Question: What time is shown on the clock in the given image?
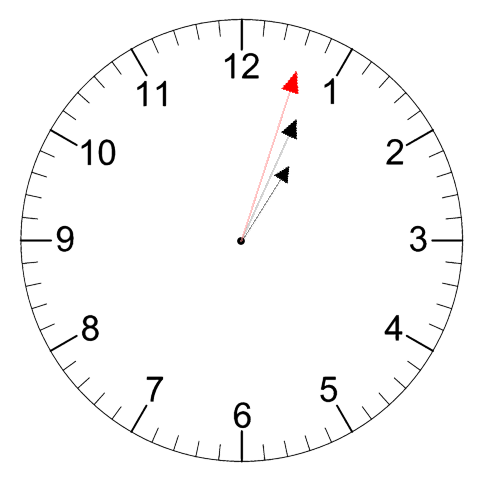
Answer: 01:04:03